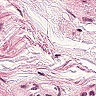
Metastatic tissue present: no